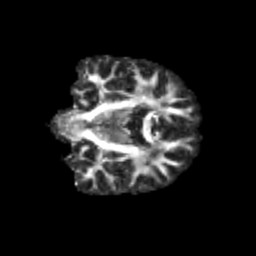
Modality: FA
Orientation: coronal
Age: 13
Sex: male
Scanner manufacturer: siemens
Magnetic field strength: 3 T
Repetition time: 3.8 s
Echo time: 0.07 s